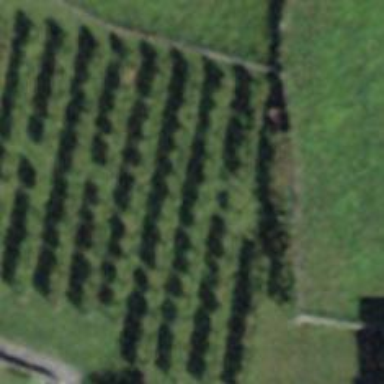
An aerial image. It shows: Vineyard.